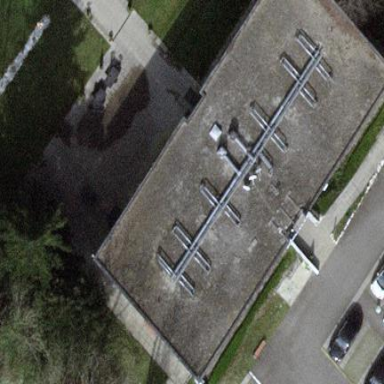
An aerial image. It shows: University building.